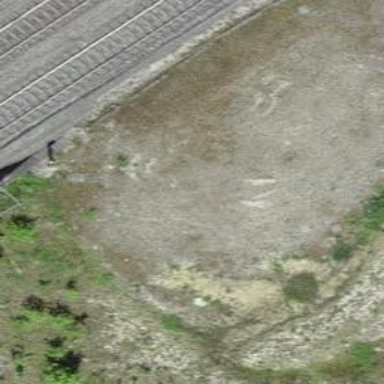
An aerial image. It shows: Unpaved driveway track with grade2 tracktype.